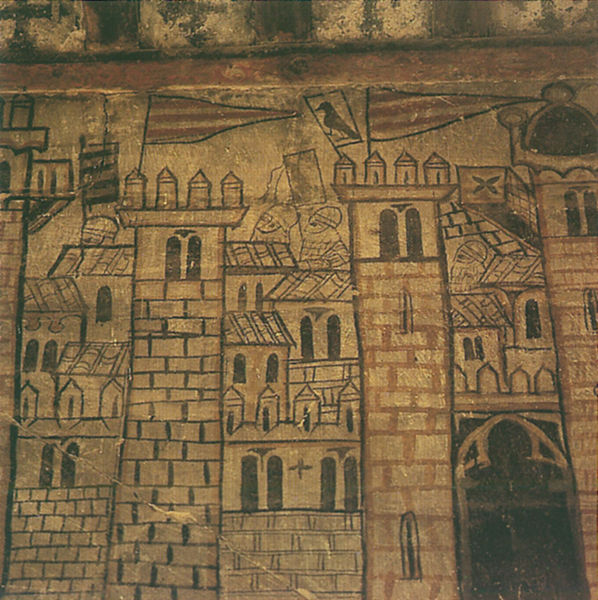
Titel: Wandmalerei Castell Alcanyis
Standort: (E Katalonien), Castell Alcanys (EU - E - Katalonien)
Schlagwörter: vogel, stadt, braun, fenster, schwarz, zeichnung, rot, teppich, wand, steine, turm, bogen, fahnen, fahne, flagge, dächer, mauer, soldaten, einfach, wandmalerei, tor, zinnen, eingang, burg, türme, festung, mauerwerk, soldat, helm, ritter, rüstung, wimpel, stadttor, ziegelsteine, gesims, mittelalter, stadtmauer, fresko, handschrift, romanisch, ziegelstein, biforien, bayeux, geschützöffnungen